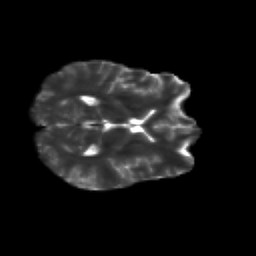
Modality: T2w
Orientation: axial
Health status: healthy
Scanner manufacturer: siemens
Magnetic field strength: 3 T
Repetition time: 12 s
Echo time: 0.092 s